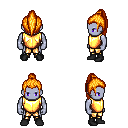
a pixel art fantasy rpg character, male body template, dark elf, purple skin, gold chest armor, gold greaves, light blonde long topknot hairstyle, black shoes, four views (front, back, left, right), 2x2 character sprite sheet, small pixel art, hard edges, no anti-aliasing